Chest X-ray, PA view. Patient: 56 years old, sex M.
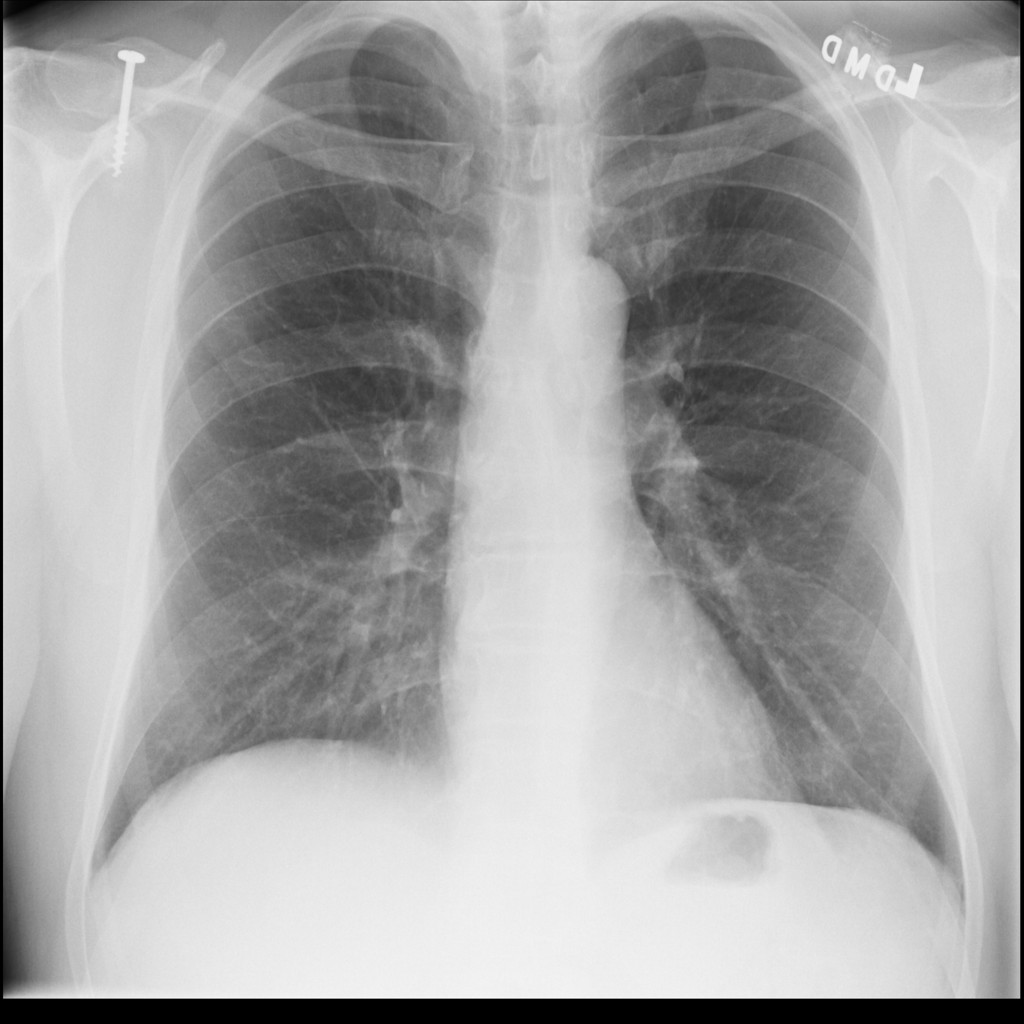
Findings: No Finding